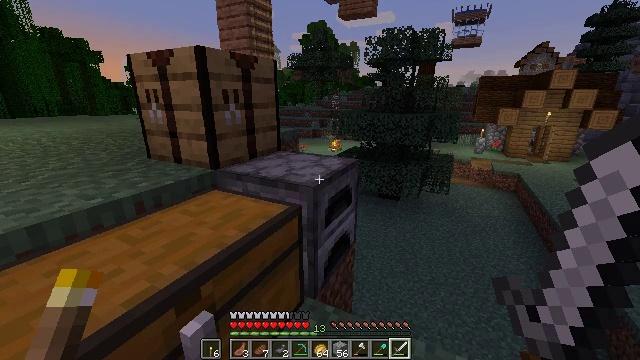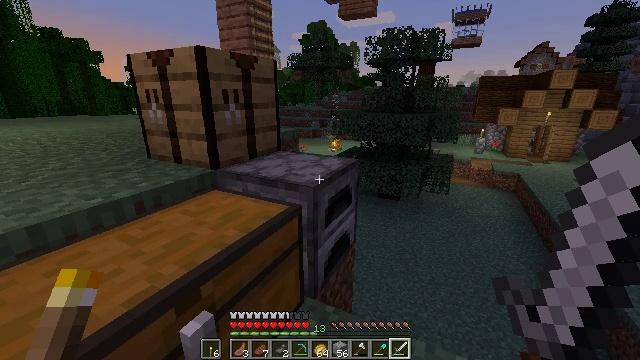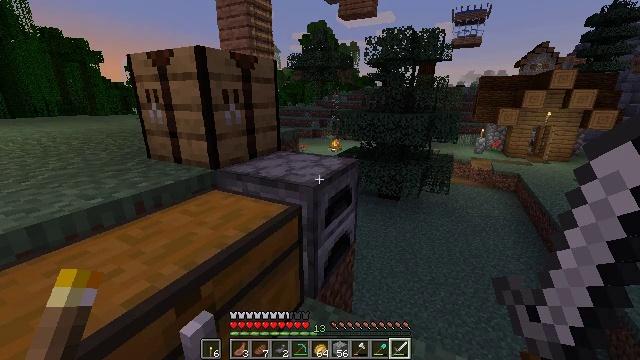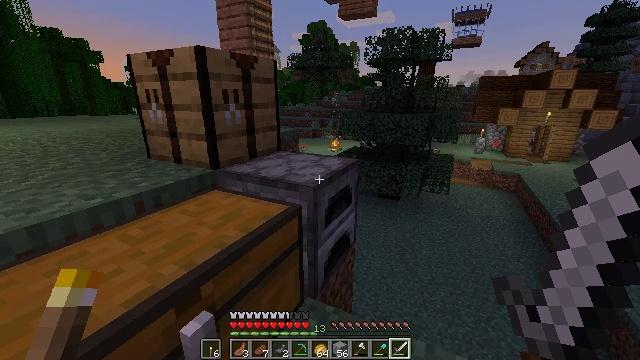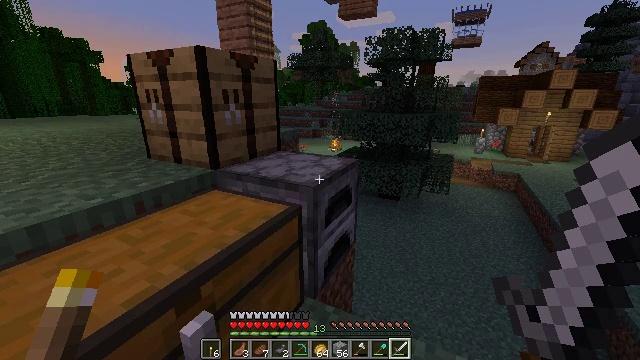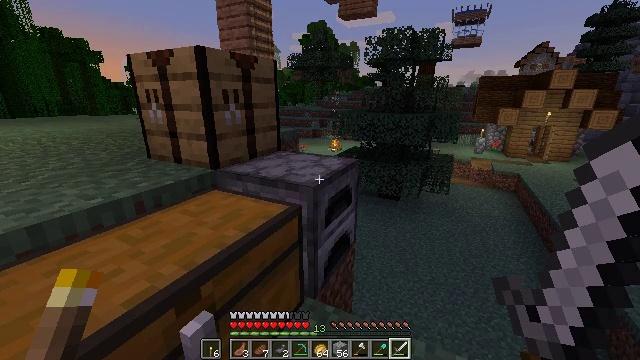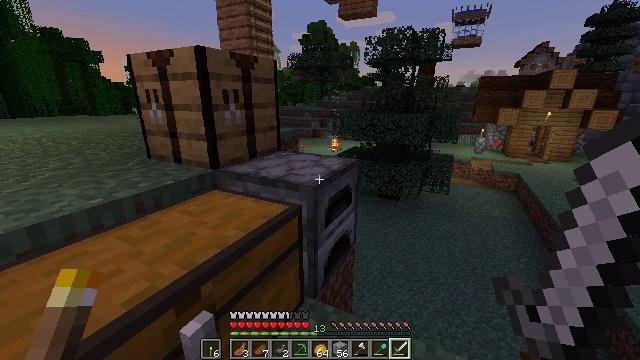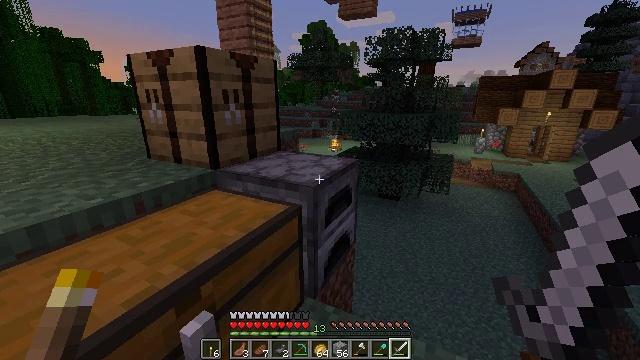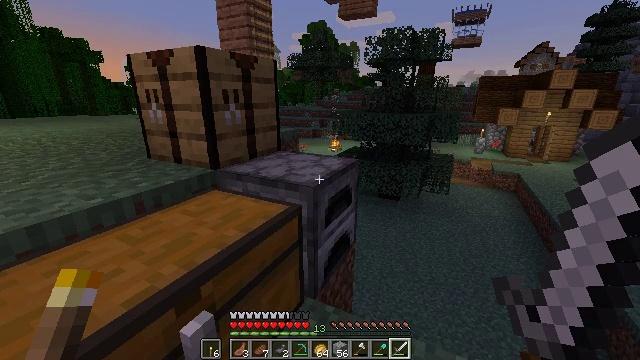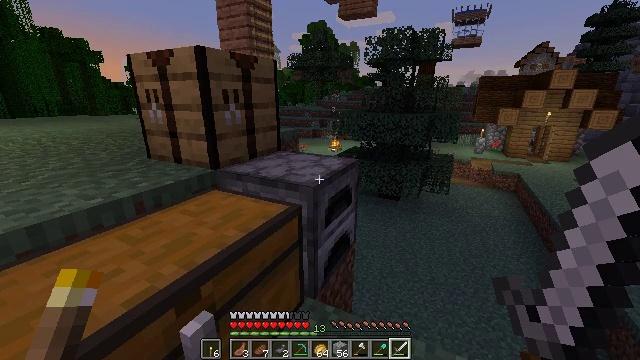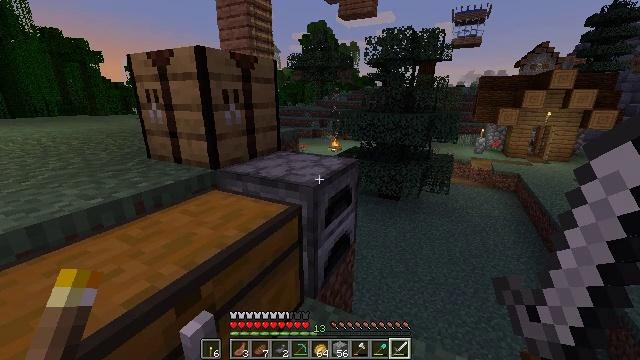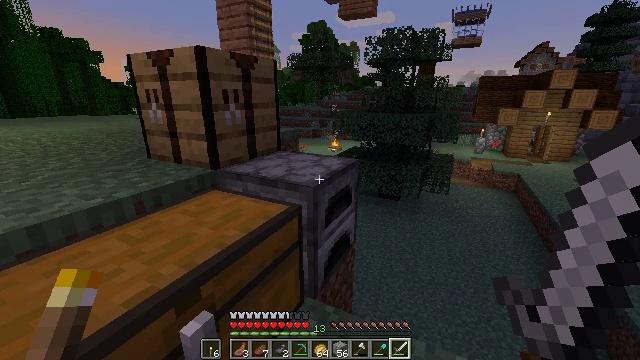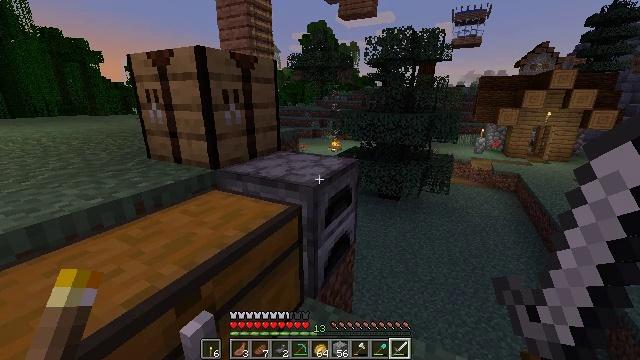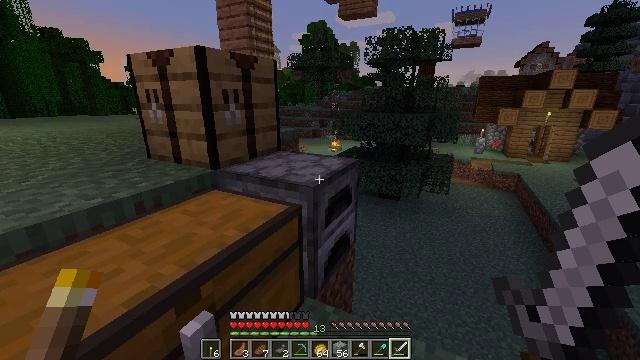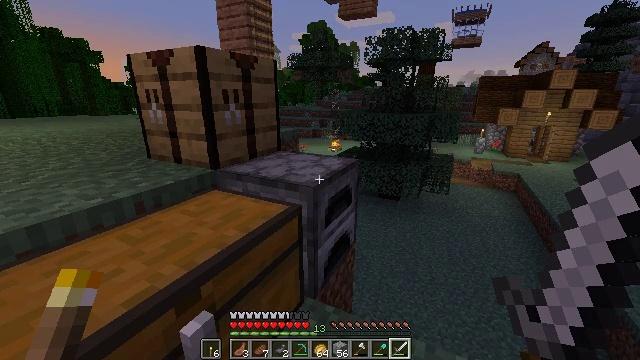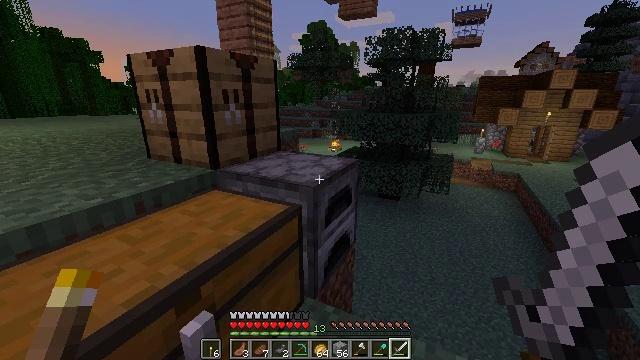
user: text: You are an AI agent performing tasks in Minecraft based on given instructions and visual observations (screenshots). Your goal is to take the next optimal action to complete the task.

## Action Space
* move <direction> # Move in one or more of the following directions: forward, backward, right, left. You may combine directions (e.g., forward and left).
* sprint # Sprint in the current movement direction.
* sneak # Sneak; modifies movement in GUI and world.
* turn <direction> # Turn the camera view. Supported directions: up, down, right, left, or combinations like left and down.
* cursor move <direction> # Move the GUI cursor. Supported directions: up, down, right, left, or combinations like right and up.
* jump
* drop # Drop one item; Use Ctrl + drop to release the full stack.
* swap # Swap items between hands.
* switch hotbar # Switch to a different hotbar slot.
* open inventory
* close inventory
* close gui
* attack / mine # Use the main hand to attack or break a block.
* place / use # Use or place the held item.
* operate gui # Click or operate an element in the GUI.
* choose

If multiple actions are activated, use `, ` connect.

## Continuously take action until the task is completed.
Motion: motion action
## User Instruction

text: Break the melon to get slices.
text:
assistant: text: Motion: no_op
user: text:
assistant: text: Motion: no_op
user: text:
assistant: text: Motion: no_op
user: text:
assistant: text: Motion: no_op
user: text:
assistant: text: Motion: no_op
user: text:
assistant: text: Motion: no_op
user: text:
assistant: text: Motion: no_op
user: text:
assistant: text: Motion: no_op
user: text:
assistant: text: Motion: no_op
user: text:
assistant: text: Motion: no_op
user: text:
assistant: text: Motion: no_op
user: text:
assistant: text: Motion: no_op
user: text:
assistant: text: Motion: no_op
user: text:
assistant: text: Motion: no_op
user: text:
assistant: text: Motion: no_op
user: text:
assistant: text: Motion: no_op
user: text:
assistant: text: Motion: no_op
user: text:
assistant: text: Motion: no_op
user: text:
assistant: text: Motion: no_op
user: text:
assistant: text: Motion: no_op
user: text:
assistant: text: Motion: no_op
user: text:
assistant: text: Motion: no_op
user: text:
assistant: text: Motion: no_op
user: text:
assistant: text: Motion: no_op
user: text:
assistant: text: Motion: no_op
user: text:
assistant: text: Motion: no_op
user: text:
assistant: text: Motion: no_op
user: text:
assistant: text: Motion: no_op
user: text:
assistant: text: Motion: no_op
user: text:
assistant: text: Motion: no_op